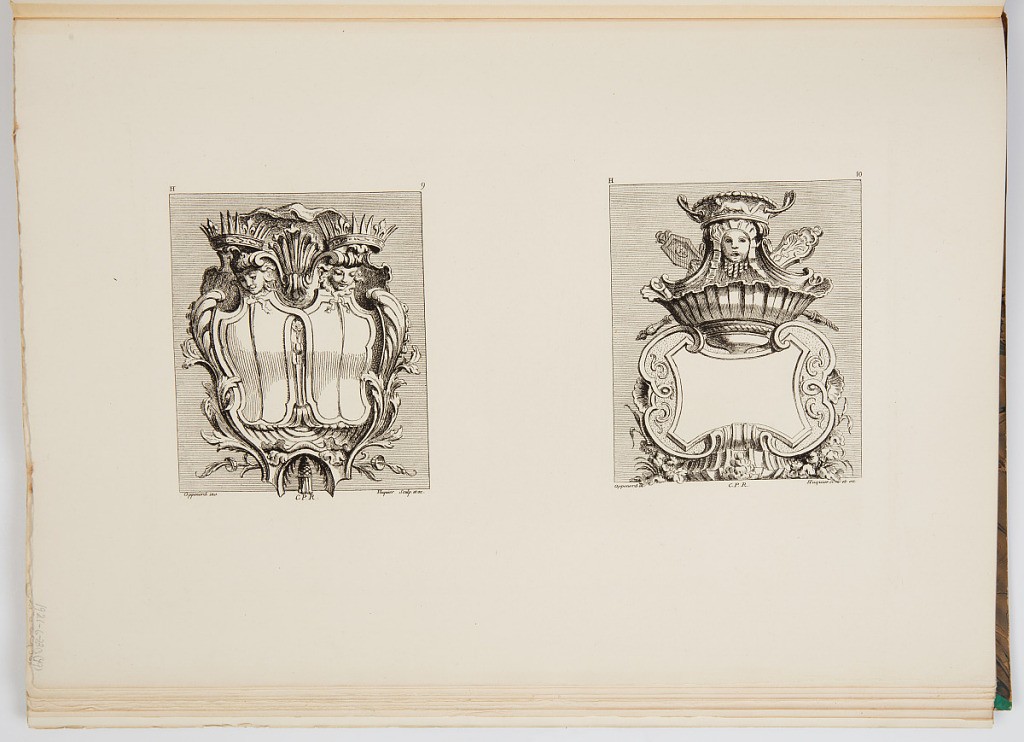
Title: Designs for Cartouches
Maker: Gilles-Marie Oppenord, French, 1672–1742
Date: ca. 1900
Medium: Photomechanical print
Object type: Bound print
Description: Page printed with two cartouche designs. On the left, the cartouche has crowned mascarons; on the right, the cartouche is surrounded by strapwork and is settled on some leaves. The plates are signed and numbered.